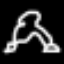
Label: frog